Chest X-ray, PA view. Patient: 36 years old, sex F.
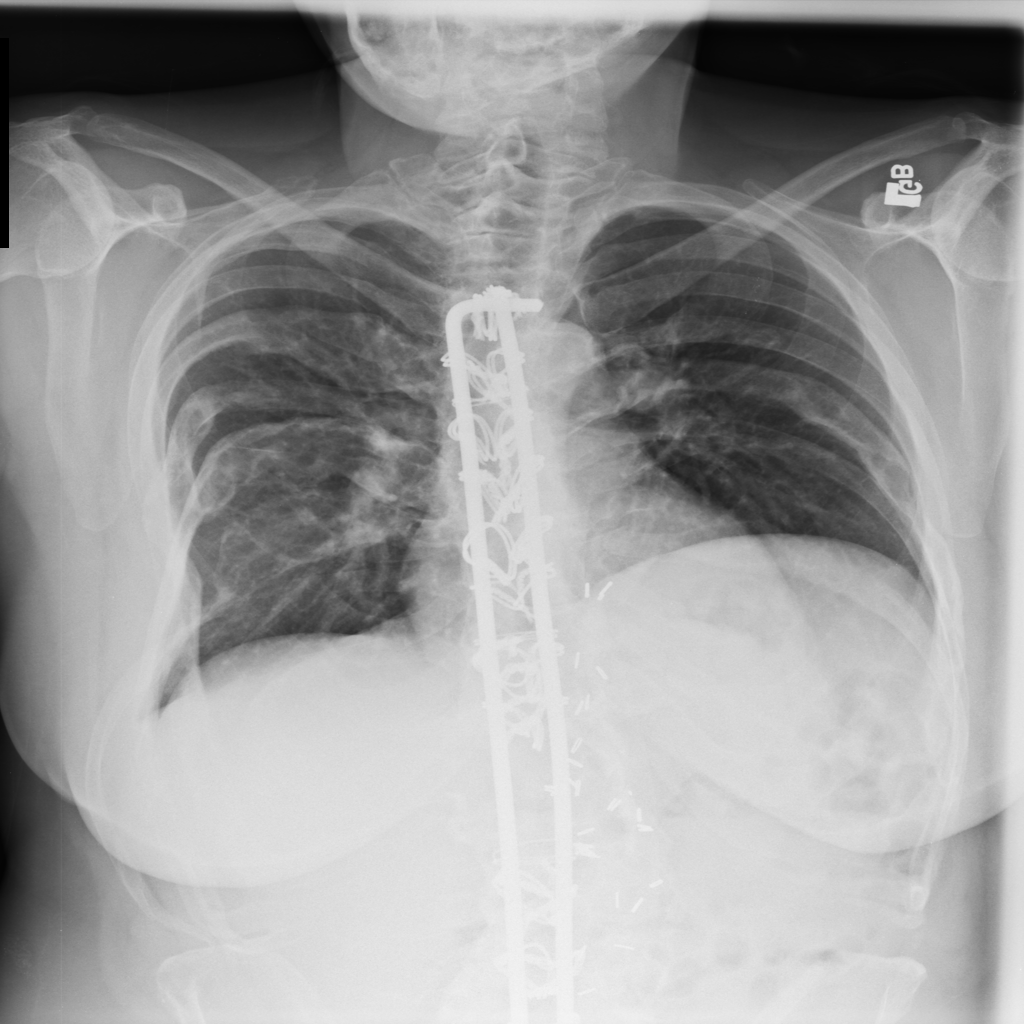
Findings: No Finding